Field crop: maize
Growth stage: 2
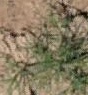
Species: salsola